Question: I am trying to join three entities (table) using spring-jpa into one table using Many-To-Many relationship.
Three classes are :
1] User
2] Resource
3] Privilege
And I want to combine these three entities into one User_Resource_Privilege table
## User Entity
'''
package com.****.acl.domain;
import java.util.ArrayList;
import java.util.Collection;
import javax.persistence.Column;
import javax.persistence.Entity;
import javax.persistence.GeneratedValue;
import javax.persistence.Id;
import javax.persistence.ManyToMany;
import org.hibernate.annotations.GenericGenerator;
import javax.persistence.*;
@Entity
public class User {
@Id @GeneratedValue(generator="system-uuid")
@GenericGenerator(name="system-uuid", strategy = "uuid")
@Column(name="user_id", nullable=false, length=40)
private String userId;
@Column(name="user_name", nullable=false, length=45)
private String userName;
@Column(name="first_name", nullable=true, length=45)
private String firstName;
@Column(name="last_name", nullable=true, length=45)
private String lastName;
@Column(name="email", nullable=true, length=50)
private String email;
public User(){
}
public User(String userName, String firstName, String lastName, String email) {
this.userName = userName;
this.firstName = firstName;
this.lastName = lastName;
this.email = email;
}
getter and setters .......
}
'''
## Resource Entity
'''
import java.util.ArrayList;
import java.util.Collection;
import javax.persistence.*;
import org.hibernate.annotations.GenericGenerator;
@Entity
public class Resource {
@Id @GeneratedValue(generator="system-uuid")
@GenericGenerator(name="system-uuid", strategy = "uuid")
@Column(name="resource_id", nullable=false, length=40)
private String resourceId;
@Column(name="resource_name", nullable=false, length=45)
private String name;
@Column(name="resource_type", nullable=false, length=45)
private String type;
public Resource(){
}
public Resource(String name, String type) {
this.name = name;
this.type = type;
}
getter and setter ......
}
'''
## Privilege Entity
'''
import java.util.ArrayList;
import java.util.Collection;
import javax.persistence.*;
import org.hibernate.annotations.GenericGenerator;
@Entity
public class Privilege {
@Id @GeneratedValue(generator="system-uuid")
@GenericGenerator(name="system-uuid", strategy = "uuid")
@Column(name="privilege_id", nullable=false, length=40)
private String privilegeId;
@Column(name="resource_name", nullable=false, length=45)
private String name;
@Column(name="resource_description", nullable=true, length=45)
private String description;
public Privilege(){
}
getters and setters ....
}
'''
Now I want to create one table by joining all the three entities described above.
The join in ER diagram:

Can someone please help me in joining these three tables using Many-To-Many relationship and let me know how to achieve this using spring-jpa and REST ?
Also it will be great if you please explain how to insert data in this "User_Resource_Privilege" table using REST/curl command ?
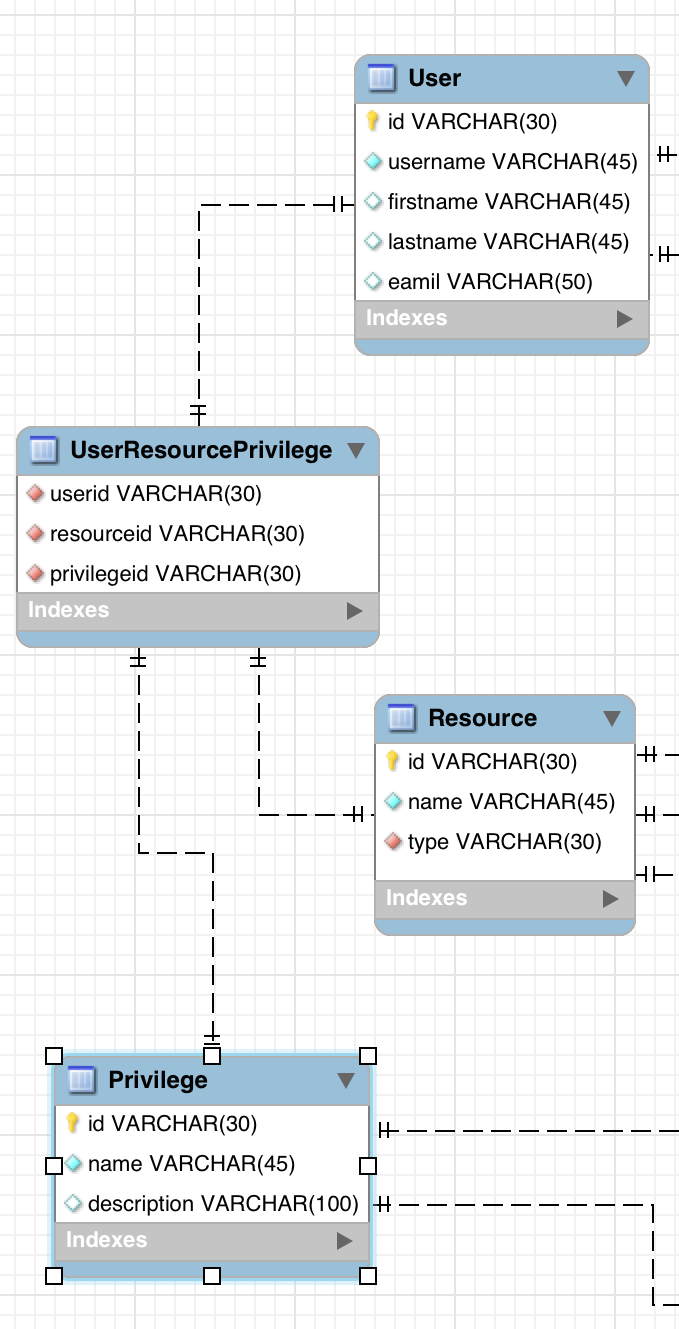
Answer: What you could do is make an embeddable ID and wrap it with the class. You can afterwards even expand this wrapper class to hold other fields.
<URL>
You would get something like
'''
@Embeddable
public class EmbeddedIdClass implements Serializable {
private String userId;
private String resourceId;
private String privilegeId;
// constructors, getters and setters, equals, etc
}
@Entity
public class Wrapper {
@EmbeddedId
private EmbeddedIdClass id;
// constructors, etc
}
'''
Instead of just using the strings in this example, you should use the complete objects and let hibernate (or something like it) do it's stuff. It should only take the id's into the database and do it's magic itself.
edit:
Just wanting to insert the id's as values, but keeping relationships would look something like this
'''
@Entity
public class Wrapper {
@Id
private String id;
private User user;
private Resource resource;
private Privilege privilege;
// constructors
public Wrapper(final User user, final Resource resource, final Privilege privilege) {
this.user = user;
this.resource = resource;
this.privilege = privilege;
}
}
'''